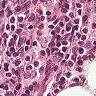
Metastatic tissue present: no